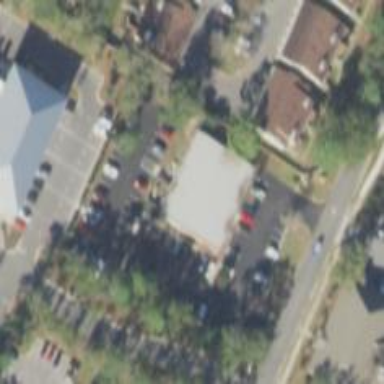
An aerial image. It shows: Parking space is available.